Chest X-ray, PA view. Patient: 31 years old, sex M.
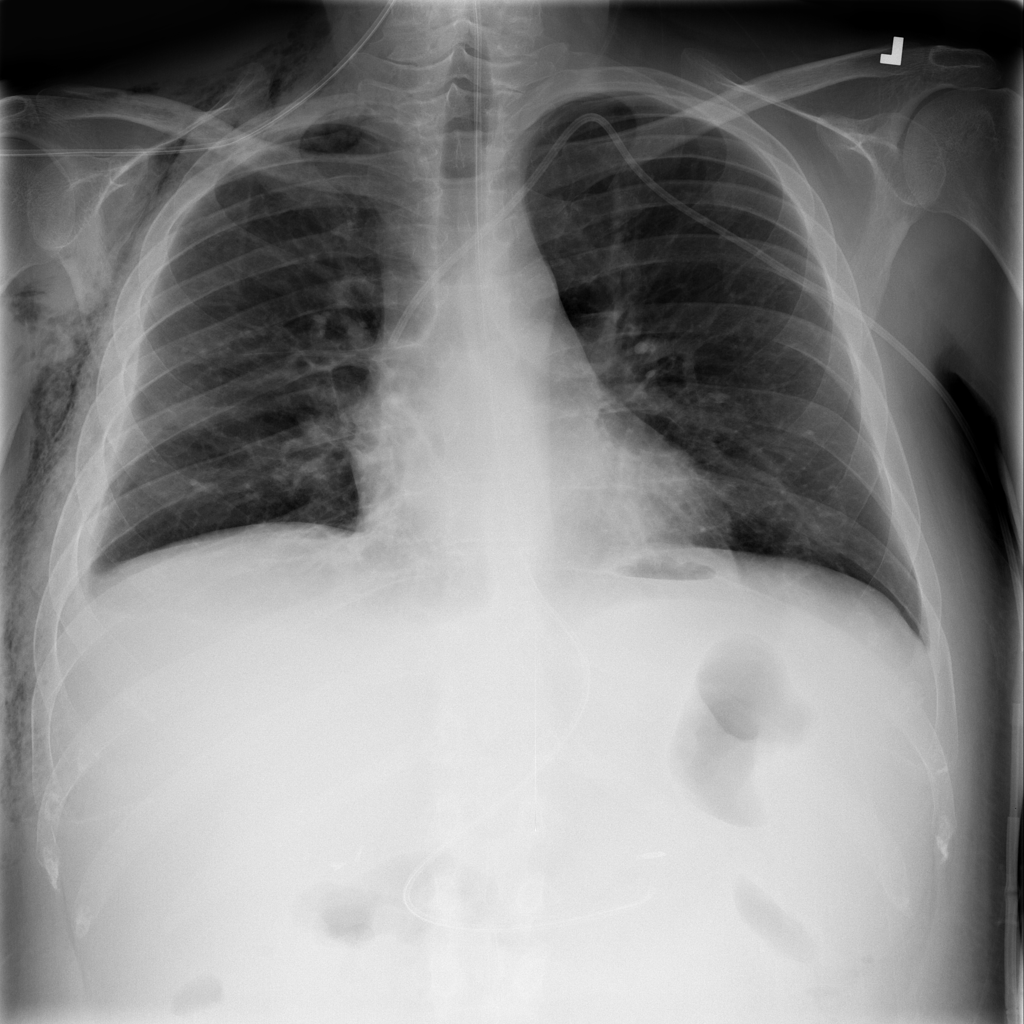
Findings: Effusion, Emphysema